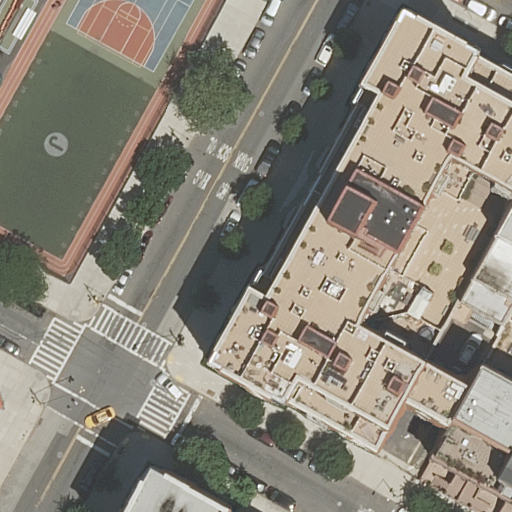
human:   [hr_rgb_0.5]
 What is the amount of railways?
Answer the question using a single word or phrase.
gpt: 0

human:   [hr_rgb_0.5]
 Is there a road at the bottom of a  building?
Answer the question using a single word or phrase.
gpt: yes

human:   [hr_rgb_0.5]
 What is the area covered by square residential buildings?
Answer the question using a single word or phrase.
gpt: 0m2

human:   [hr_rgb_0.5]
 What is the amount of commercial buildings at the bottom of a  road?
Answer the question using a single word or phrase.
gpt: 0

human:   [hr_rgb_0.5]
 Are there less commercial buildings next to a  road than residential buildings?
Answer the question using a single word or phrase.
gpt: yes

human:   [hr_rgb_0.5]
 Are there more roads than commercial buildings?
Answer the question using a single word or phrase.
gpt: yes

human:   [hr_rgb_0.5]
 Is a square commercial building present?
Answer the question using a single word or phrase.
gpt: no

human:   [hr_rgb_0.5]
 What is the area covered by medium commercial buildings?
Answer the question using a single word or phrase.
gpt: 0m2

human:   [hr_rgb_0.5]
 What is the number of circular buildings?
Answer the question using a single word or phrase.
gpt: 0

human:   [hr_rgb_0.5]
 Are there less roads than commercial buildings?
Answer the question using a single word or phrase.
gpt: no

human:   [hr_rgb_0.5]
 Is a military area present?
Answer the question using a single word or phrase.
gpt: no

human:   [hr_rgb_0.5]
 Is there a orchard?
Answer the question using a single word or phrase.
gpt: no

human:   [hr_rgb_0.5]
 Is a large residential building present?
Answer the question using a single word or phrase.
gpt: yes

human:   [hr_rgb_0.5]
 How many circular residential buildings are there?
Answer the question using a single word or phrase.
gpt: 0

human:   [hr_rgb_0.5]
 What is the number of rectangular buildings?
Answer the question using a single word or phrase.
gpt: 2

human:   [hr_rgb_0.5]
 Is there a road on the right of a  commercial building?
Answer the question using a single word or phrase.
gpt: no

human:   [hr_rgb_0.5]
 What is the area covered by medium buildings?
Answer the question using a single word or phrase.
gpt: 477m2

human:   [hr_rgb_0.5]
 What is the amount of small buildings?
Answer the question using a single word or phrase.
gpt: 1

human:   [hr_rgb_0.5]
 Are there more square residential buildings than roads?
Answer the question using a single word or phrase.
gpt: no

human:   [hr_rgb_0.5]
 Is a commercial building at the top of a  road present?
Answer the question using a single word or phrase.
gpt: no

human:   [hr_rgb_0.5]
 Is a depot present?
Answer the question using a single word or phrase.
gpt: no

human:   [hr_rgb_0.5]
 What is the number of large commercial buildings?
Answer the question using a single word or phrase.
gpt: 0

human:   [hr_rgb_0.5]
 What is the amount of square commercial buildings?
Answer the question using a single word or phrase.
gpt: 0

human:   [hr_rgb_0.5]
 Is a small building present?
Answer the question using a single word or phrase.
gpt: yes

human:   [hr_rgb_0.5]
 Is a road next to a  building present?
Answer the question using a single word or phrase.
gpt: yes

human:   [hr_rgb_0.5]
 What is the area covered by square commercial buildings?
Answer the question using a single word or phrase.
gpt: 0m2

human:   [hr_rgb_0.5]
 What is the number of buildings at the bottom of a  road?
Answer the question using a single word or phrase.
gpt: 4

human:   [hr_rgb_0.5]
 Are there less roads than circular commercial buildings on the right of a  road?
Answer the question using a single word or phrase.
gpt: no

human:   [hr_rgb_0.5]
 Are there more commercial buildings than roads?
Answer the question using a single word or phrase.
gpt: no

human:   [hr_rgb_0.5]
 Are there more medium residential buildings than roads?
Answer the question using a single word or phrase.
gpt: no

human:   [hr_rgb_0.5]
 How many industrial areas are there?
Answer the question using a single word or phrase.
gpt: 0

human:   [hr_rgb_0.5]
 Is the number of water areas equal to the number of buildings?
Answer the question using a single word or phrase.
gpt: no

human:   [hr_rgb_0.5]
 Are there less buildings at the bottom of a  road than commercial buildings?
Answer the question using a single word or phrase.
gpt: no

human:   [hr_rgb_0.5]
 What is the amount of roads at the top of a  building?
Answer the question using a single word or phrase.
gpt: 1

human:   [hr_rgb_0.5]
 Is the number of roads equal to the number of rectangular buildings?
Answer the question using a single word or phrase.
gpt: no

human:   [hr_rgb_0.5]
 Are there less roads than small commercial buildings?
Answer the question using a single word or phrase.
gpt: no